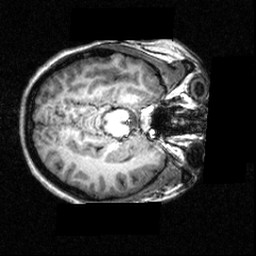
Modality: T1w
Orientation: axial
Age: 19
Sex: female
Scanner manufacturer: siemens
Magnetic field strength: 3.951 T
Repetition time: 1.5 s
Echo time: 0.00335 s